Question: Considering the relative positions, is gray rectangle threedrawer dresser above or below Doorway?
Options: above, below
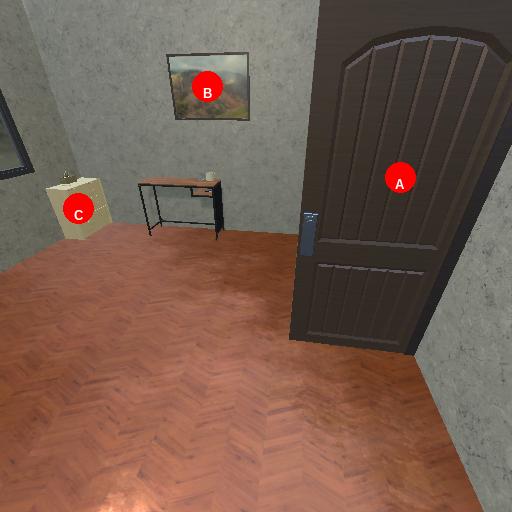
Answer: above